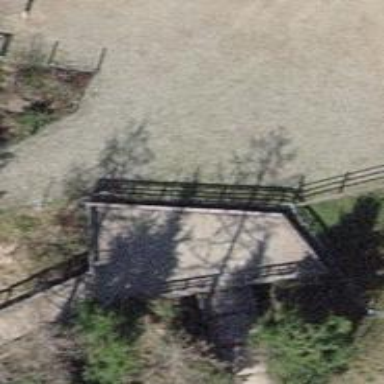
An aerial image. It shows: Path.